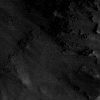
Atmospheric dust classification: not_dusty